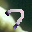
Label: 7